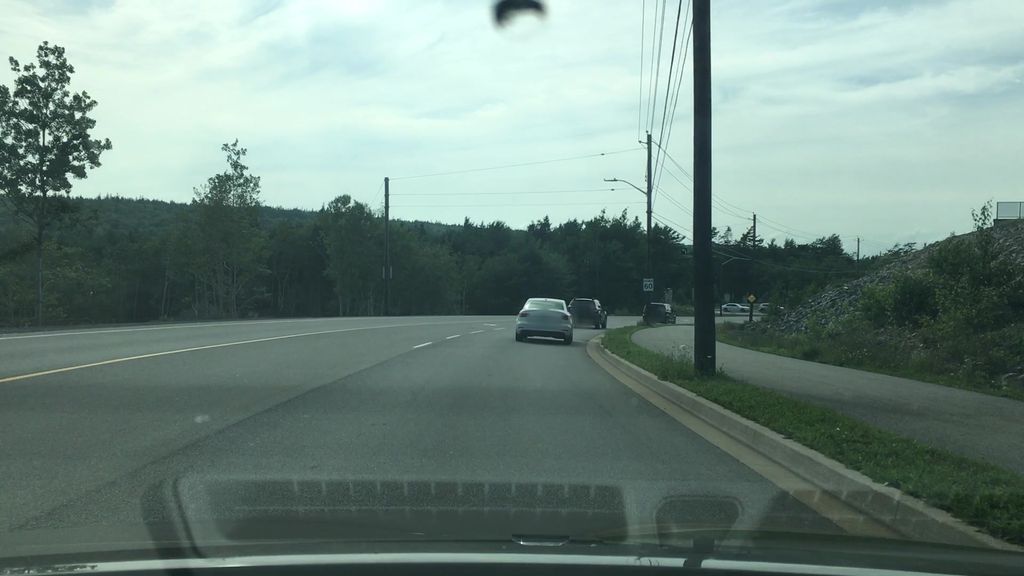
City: halifax